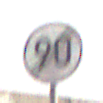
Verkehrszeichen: EndeGeschwindigkeit90
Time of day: MorningAfternoon
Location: Outdoor (Nature)
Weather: PartlyCloudy
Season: Winter
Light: Natural